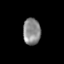
Tissue: skin
Cell type: Endothelial cells
Senescence score: 0.7358
Nuclear area (px): 451
Mean DAPI intensity: 139.37